Question: I need to have a plot and a time series of 24 hours with 5 minutes interval. I used the qplot function.
I get the variable for the time like this:
'''
intervals <- seq(ISOdatetime(2001,2,3,0,0,0),
ISOdatetime(2001,2,4,0,0,0), by=(60*5))
intervals <- intervals[1:length(intervals)-1]
intervals <- strftime(intervals, format="%H:%M:%S")
'''
the last line I used just to have the time.
When I plot it looks like this:

What I want is to have the hours displayed in the x axis, instead of what I have. Can you help me with that?
Thank you
Thanks to Paulo I did manage to get the rigth plot using:
'ggplot(act_weekdays, aes(x=interval, y=steps)) + geom_point() + facet_grid(.~day) + scale_x_datetime(breaks = pretty_breaks(), minor_breaks = date_breaks("2 hour"), labels = date_format("%H:%M")) + theme(axis.text.x = element_text(angle = 90)) + xlab("Interval") + ylab("Number of steps")'
Giving me this graph:
<URL>
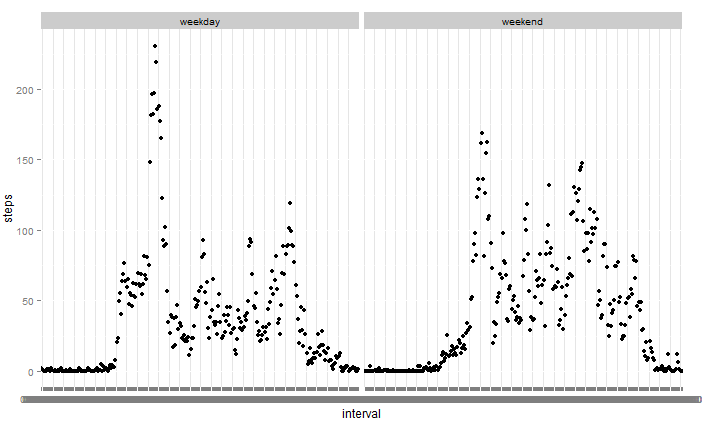
Answer: Something like this
'''
intervals <- seq(ISOdatetime(2001,2,3,0,0,0),
ISOdatetime(2001,2,4,0,0,0), by=(60*5))
intervals <- intervals[1:length(intervals)-1]
d <- data.frame(steps=rep(rnorm(288, 100, 6), 2),
int = rep(intervals, 2),
period = rep(c('weekday', 'weekend'), each = 144, times = 2))
library(ggplot2)
library(scales)
ggplot(d, aes(x=int, y=steps)) +
geom_point() +
facet_grid(.~period) +
scale_x_datetime(breaks = pretty_breaks(),
minor_breaks = date_breaks("2 hour"))+
theme(axis.text.x = element_text(angle = 90))
'''

or
'''
ggplot(d, aes(x=int, y=steps)) +
geom_point() +
facet_grid(.~period) +
scale_x_datetime(breaks = pretty_breaks(),
minor_breaks = date_breaks("2 hour"),
labels = date_format("%H:%M")) +
theme(axis.text.x = element_text(angle = 90))
'''

The code above works with the data I'm providing and the system spec
'''
> sessionInfo()
R version 3.1.0 (2014-04-10)
Platform: x86_64-w64-mingw32/x64 (64-bit)
locale:
[1] LC_COLLATE=Portuguese_Portugal.1252 LC_CTYPE=Portuguese_Portugal.1252
[3] LC_MONETARY=Portuguese_Portugal.1252 LC_NUMERIC=C
[5] LC_TIME=Portuguese_Portugal.1252
attached base packages:
[1] stats graphics grDevices utils datasets methods base
other attached packages:
[1] scales_0.2.4 ggplot2_1.0.0
loaded via a namespace (and not attached):
[1] colorspace_1.2-4 digest_0.6.4 grid_3.1.0 gtable_0.1.2 labeling_0.2
[6] MASS_7.3-33 munsell_0.4.2 plyr_1.8.1 proto_0.3-10 Rcpp_0.11.2
[11] reshape2_1.4 stringr_0.6.2 tools_3.1.0
'''
RStudio Version 0.98.932